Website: macys
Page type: customer-info-address
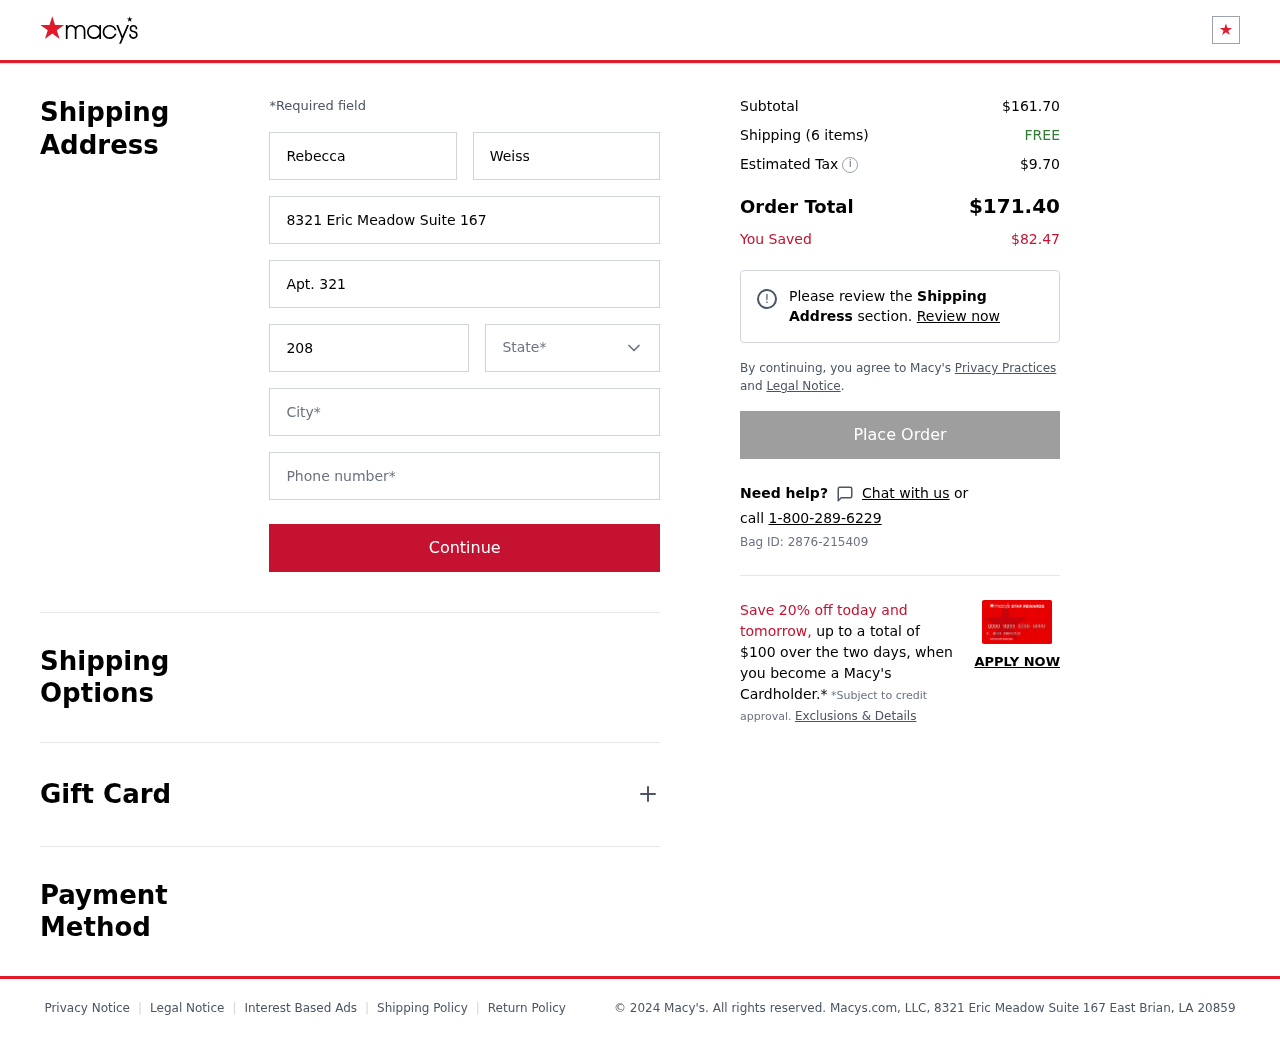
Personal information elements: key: PII_CITY
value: East Brian
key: PII_FIRSTNAME
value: Rebecca
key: PII_LASTNAME
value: Weiss
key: PII_PHONE
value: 9218856070
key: PII_POSTCODE
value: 20859
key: PII_STATE
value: Louisiana
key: PII_STREET
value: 8321 Eric Meadow Suite 167
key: PII_STREET2
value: Apt. 321
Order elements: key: ORDER_SUBTOTAL
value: $161.70
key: ORDER_NUM_ITEMS
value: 6
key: ORDER_SHIPPING_COST
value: FREE
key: ORDER_TAX
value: $9.70
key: ORDER_TOTAL
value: $171.40
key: ORDER_SAVINGS
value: $82.47
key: ORDER_BAG_ID
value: Bag ID: 2876-215409